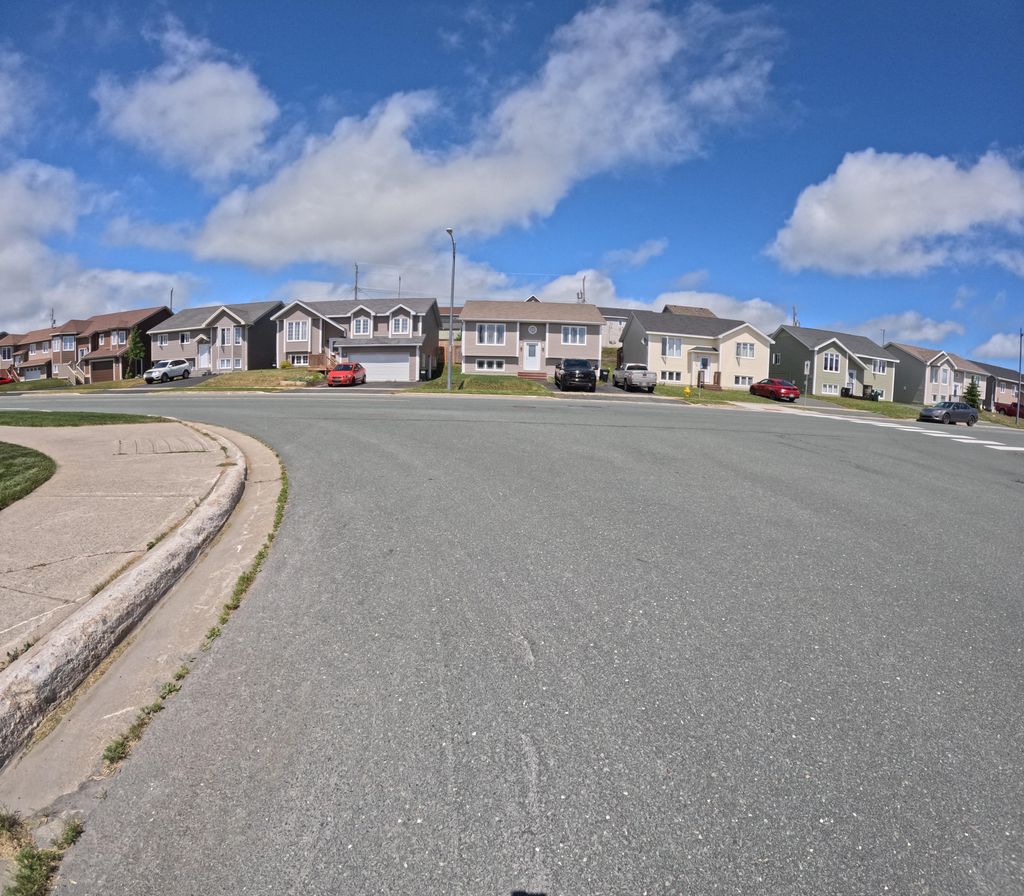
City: st_johns